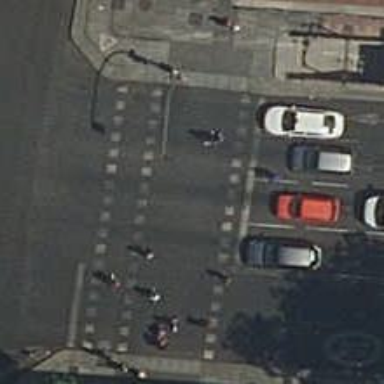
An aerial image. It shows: Zebra crossing with traffic signals.